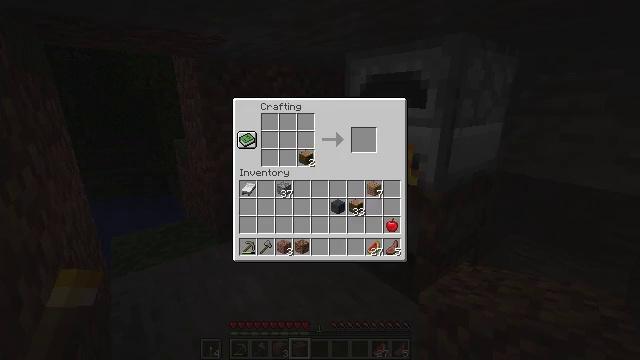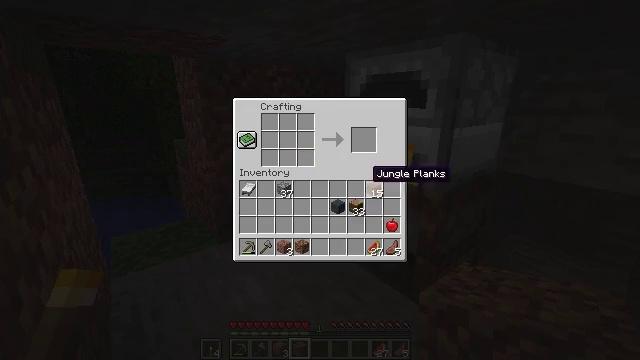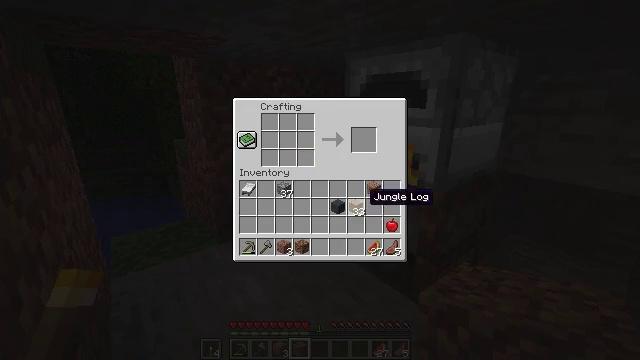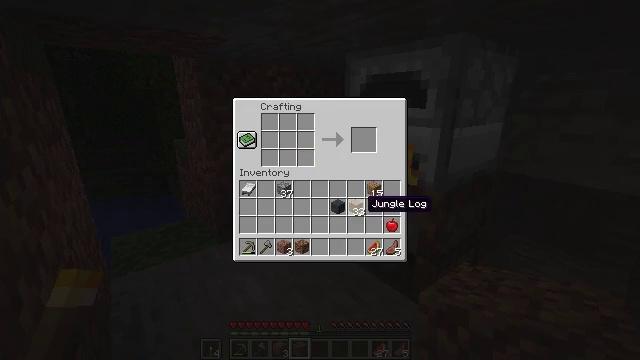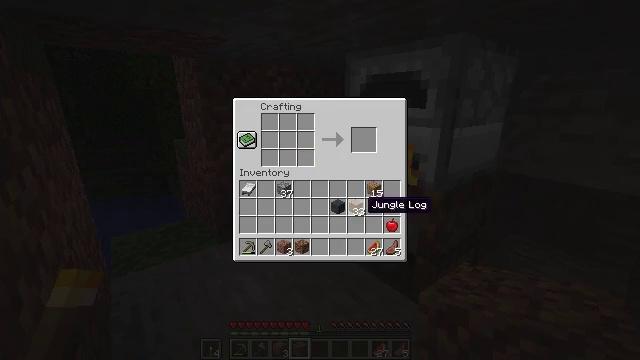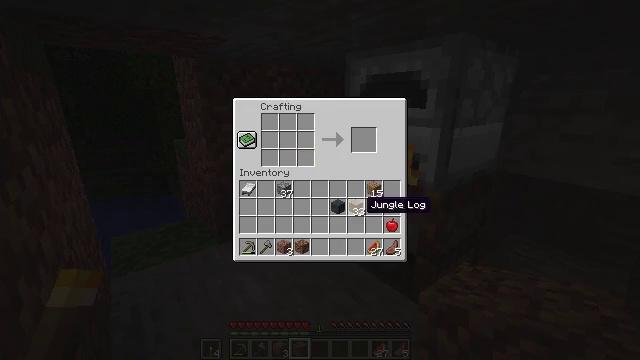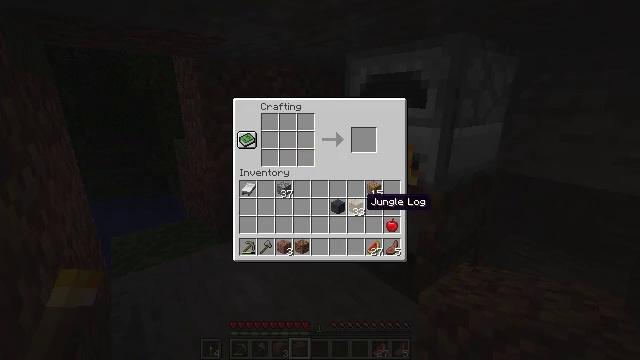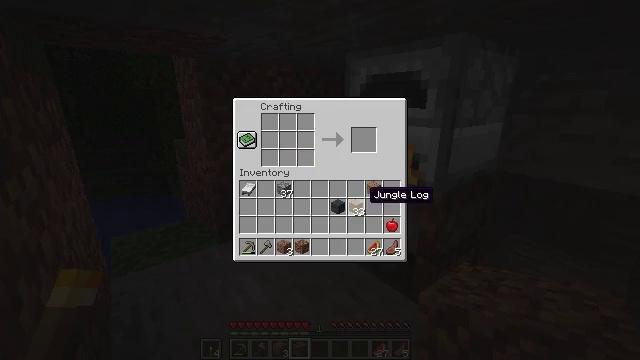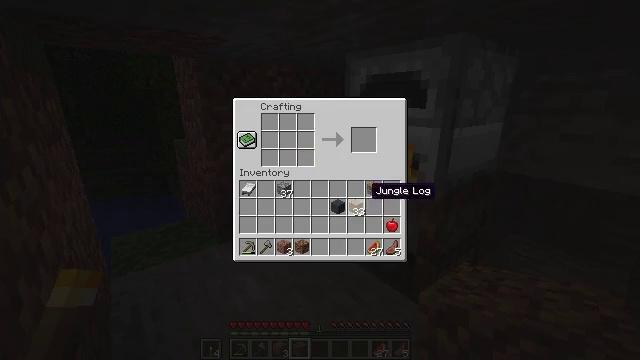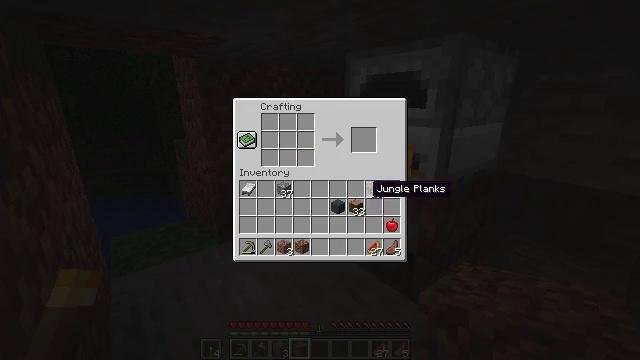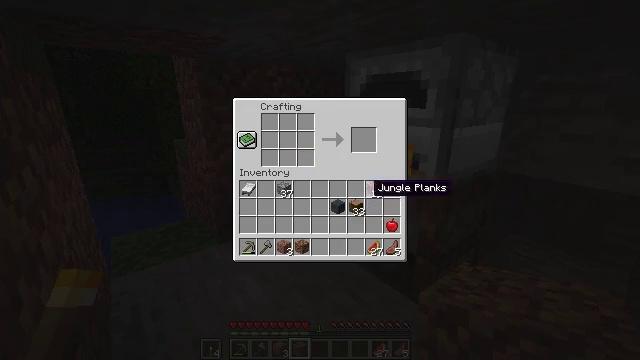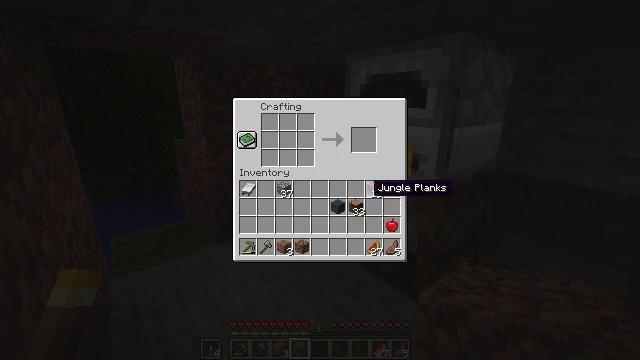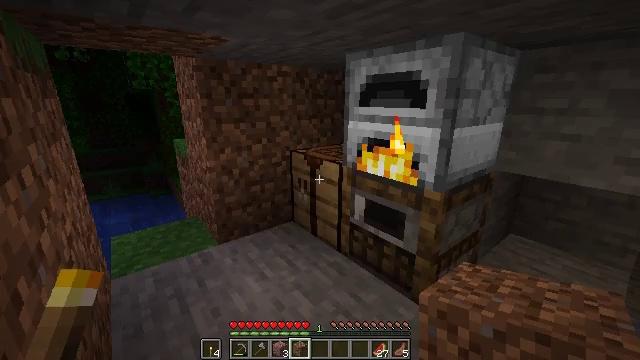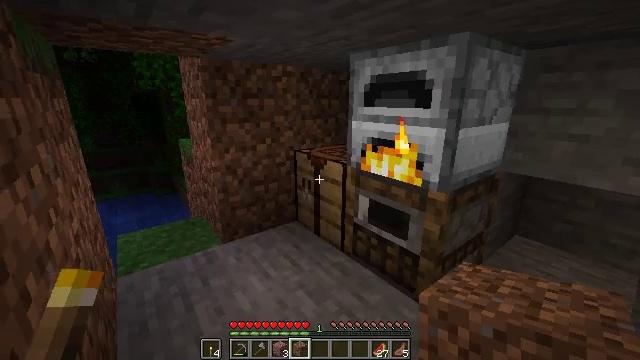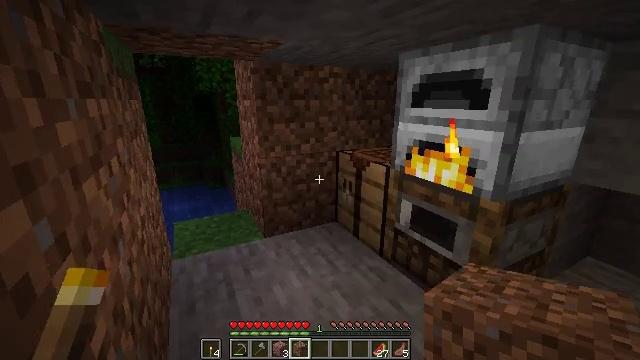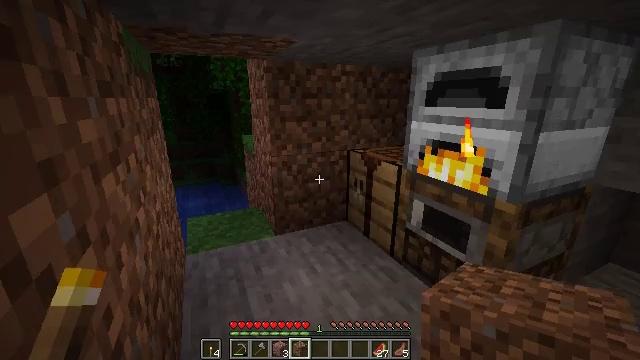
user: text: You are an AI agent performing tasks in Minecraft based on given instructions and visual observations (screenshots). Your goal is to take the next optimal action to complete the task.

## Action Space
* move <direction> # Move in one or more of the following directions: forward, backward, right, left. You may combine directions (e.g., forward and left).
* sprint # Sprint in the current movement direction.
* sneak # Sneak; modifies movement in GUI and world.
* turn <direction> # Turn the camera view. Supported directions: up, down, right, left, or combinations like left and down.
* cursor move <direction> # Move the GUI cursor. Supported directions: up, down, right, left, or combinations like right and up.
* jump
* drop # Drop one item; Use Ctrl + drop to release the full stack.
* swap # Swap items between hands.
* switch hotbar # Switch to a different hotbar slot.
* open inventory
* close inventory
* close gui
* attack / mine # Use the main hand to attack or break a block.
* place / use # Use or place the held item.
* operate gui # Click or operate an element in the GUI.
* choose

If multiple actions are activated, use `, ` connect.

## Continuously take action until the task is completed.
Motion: motion action
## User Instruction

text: Craft a jungle door.
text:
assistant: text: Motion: cursor move down, open gui
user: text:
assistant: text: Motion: cursor move down
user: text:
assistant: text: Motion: no_op
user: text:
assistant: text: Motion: no_op
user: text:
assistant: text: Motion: no_op
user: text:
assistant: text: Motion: no_op
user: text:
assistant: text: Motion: no_op
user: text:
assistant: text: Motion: no_op
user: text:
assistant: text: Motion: no_op
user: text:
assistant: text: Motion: no_op
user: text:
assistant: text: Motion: no_op
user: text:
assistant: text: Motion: no_op
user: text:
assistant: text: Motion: close gui
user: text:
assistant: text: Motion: turn left
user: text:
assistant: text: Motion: turn left
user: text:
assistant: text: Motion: no_op
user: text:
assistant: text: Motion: no_op
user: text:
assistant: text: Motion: no_op
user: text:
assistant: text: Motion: no_op
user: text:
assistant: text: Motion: no_op
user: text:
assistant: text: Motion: open inventory
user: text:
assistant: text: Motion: open inventory
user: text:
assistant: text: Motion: cursor move right and down, open inventory
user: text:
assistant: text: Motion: sneak, cursor move right
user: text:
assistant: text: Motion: sneak
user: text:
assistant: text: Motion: sneak
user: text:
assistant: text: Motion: sneak
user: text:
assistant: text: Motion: sneak
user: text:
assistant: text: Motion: sneak
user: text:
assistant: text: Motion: sneak